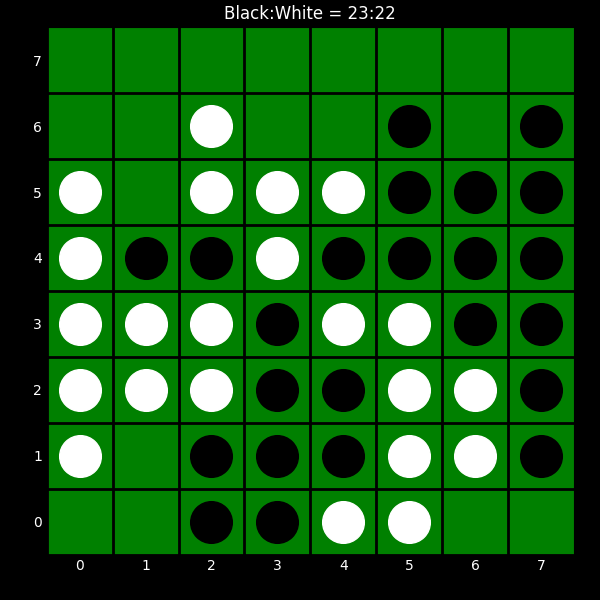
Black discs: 23
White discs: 22